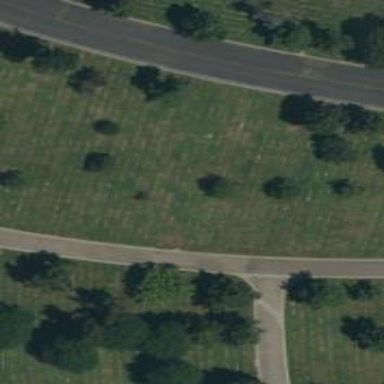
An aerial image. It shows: Sector in the cemetery.